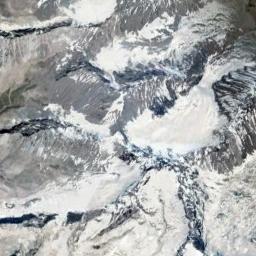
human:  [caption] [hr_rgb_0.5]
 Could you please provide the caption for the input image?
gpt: The snow berg is consist of bare land and white snow .

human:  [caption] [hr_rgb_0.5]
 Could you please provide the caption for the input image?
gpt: A snow-covered mountain covered in large areas .

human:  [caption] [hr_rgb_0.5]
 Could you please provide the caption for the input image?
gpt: The snowberg is covered with snow .

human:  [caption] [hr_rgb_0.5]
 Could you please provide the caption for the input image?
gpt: The snowberg is partly covered with glaciers and some knife-edge ridges remain at the top of the snowberg .

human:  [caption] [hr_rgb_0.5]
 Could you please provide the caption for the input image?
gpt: There are much snow and some bare land on the snowberg .